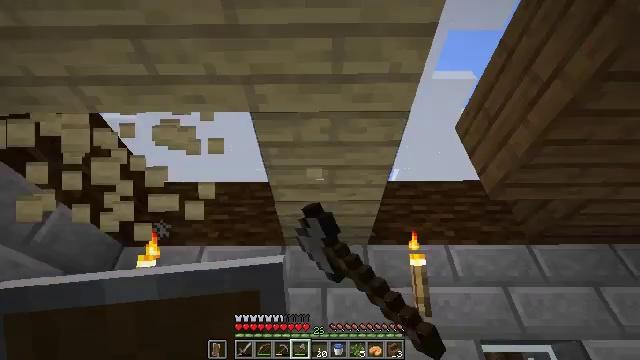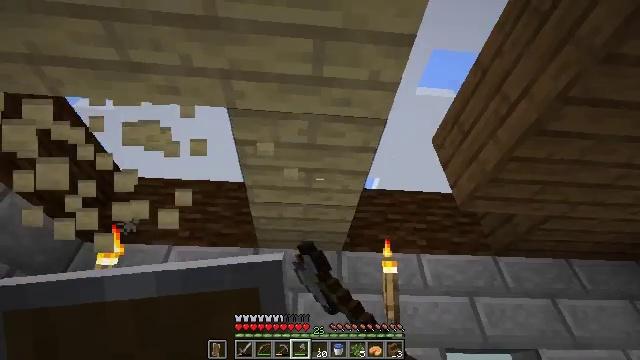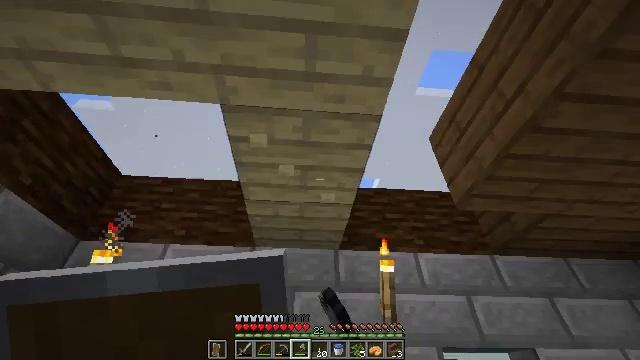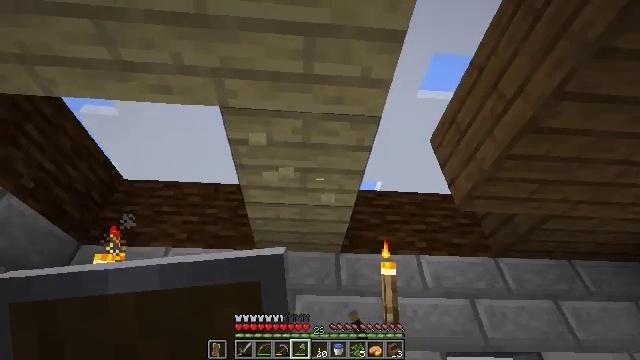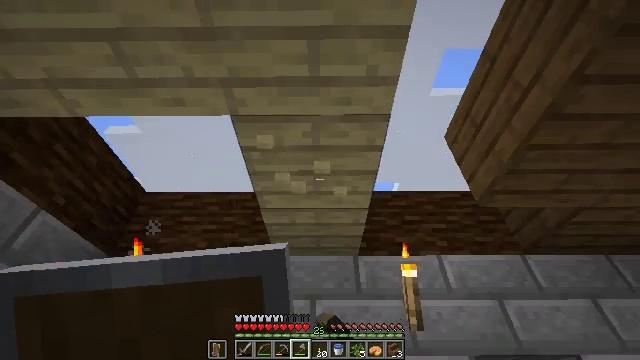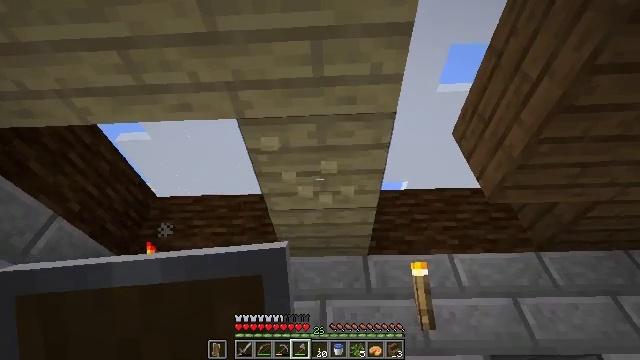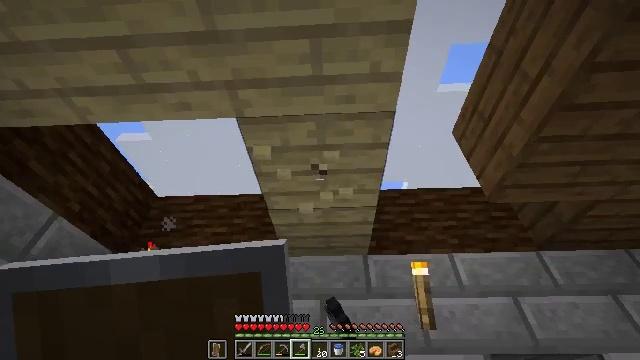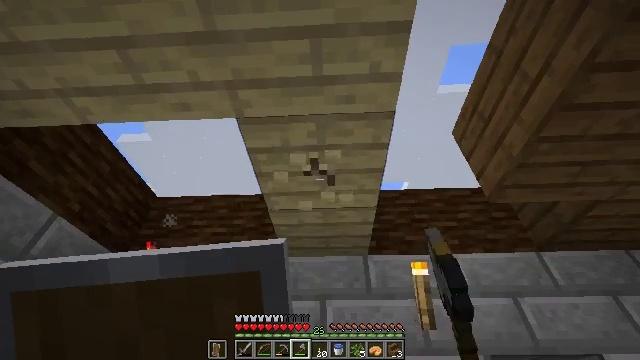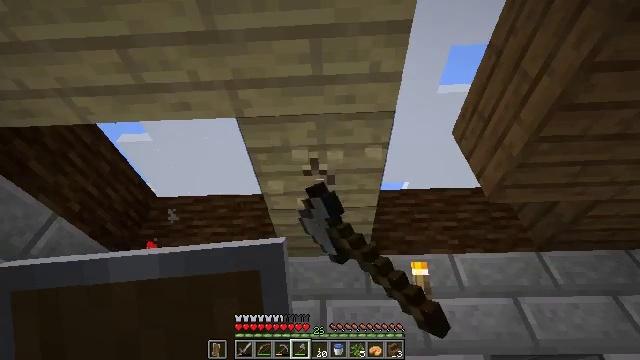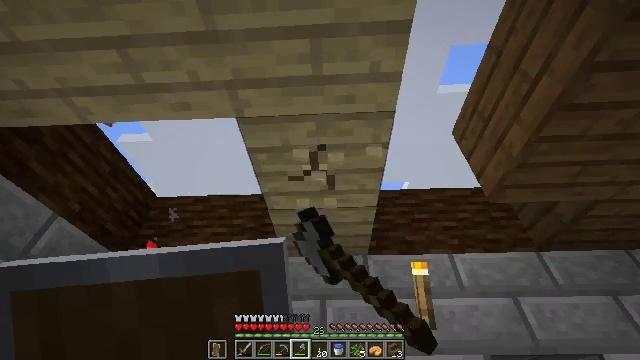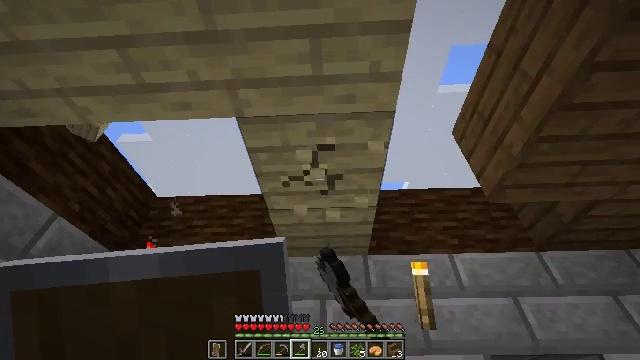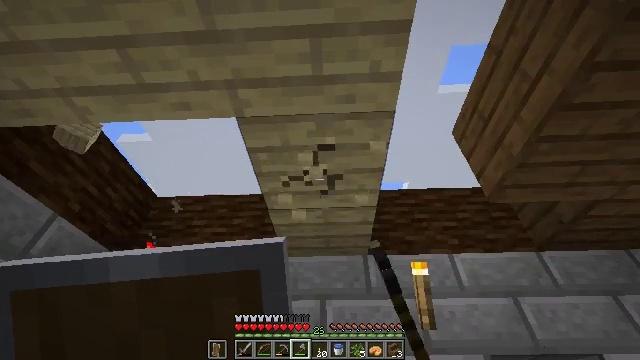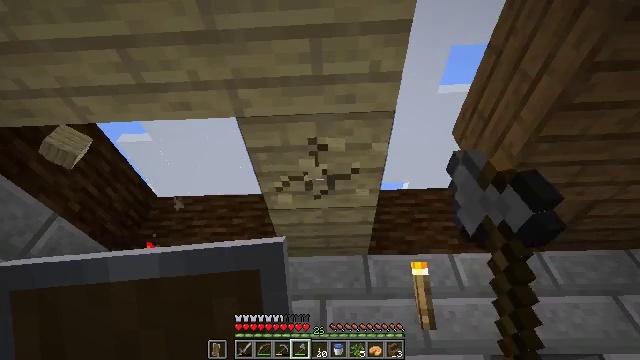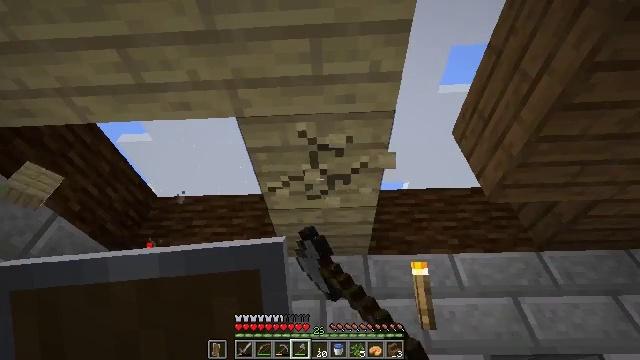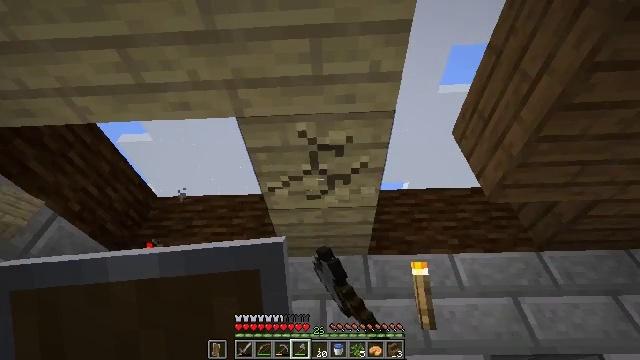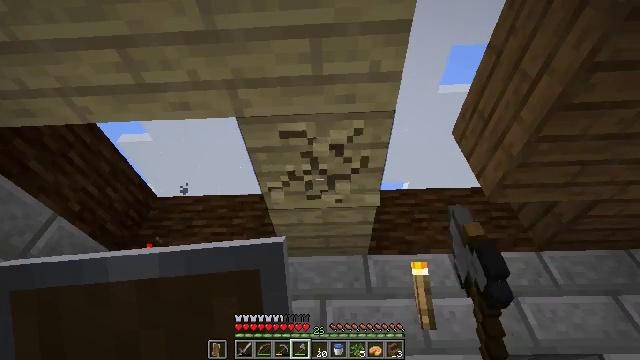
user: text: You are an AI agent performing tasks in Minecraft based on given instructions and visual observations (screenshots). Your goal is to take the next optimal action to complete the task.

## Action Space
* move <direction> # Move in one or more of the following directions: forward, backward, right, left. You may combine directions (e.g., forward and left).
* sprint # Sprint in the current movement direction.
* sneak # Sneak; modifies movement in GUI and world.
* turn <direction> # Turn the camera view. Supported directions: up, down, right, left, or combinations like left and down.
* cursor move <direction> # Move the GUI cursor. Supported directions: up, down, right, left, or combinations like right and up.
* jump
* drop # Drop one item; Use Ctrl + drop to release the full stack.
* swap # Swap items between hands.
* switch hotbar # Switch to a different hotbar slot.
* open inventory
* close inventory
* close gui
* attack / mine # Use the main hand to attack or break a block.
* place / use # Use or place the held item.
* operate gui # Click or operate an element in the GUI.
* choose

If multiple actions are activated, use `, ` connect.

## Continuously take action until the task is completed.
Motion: motion action
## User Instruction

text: Remove birch planks to collect them.
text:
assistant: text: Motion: turn right and up, attack / mine
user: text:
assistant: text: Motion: attack / mine
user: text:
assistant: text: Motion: attack / mine
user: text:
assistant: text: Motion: turn left and up, attack / mine
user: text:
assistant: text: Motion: turn left, attack / mine
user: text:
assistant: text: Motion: attack / mine
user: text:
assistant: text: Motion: attack / mine
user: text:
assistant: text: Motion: attack / mine
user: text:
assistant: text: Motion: attack / mine
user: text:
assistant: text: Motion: attack / mine
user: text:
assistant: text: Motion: attack / mine
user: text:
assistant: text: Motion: attack / mine
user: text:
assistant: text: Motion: attack / mine
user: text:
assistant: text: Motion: attack / mine
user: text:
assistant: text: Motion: attack / mine
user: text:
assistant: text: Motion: attack / mine
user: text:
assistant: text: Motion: attack / mine
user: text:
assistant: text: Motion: attack / mine
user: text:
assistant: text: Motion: attack / mine
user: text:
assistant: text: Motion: attack / mine
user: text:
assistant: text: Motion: attack / mine
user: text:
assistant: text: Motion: attack / mine
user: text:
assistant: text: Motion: attack / mine
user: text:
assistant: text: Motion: turn left and down, attack / mine
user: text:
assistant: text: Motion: attack / mine
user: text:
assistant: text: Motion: attack / mine
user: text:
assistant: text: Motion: attack / mine
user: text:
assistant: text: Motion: attack / mine
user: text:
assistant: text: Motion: attack / mine
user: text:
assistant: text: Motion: attack / mine